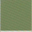
Piece: xx